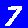
Digit: 7